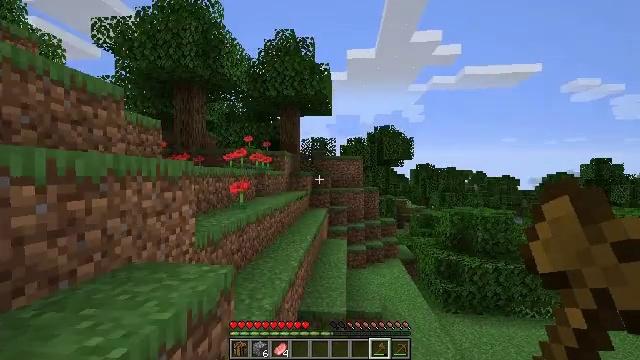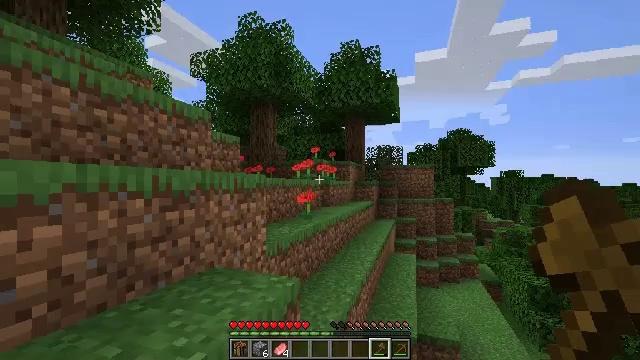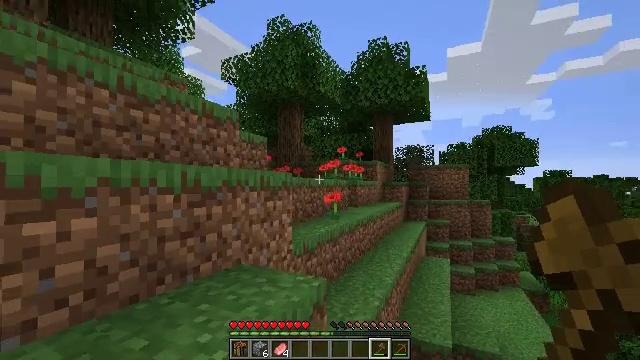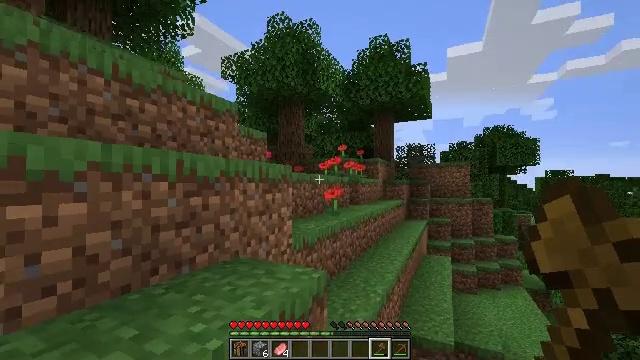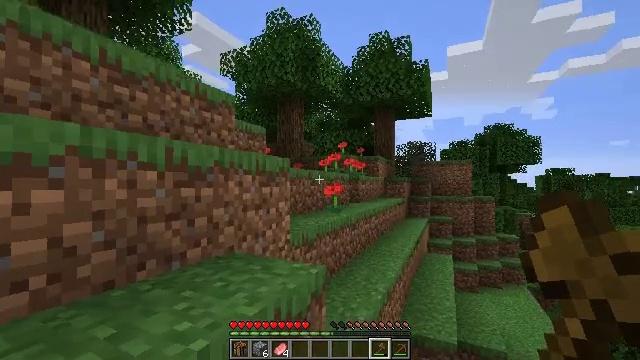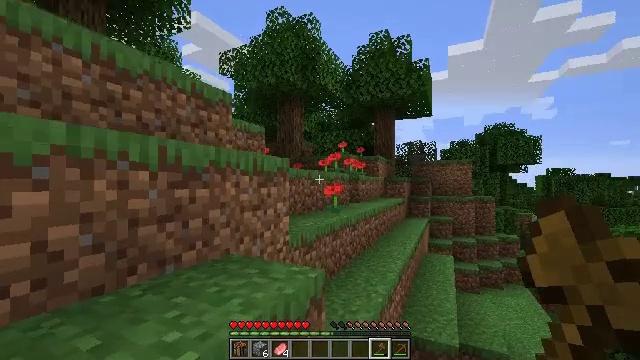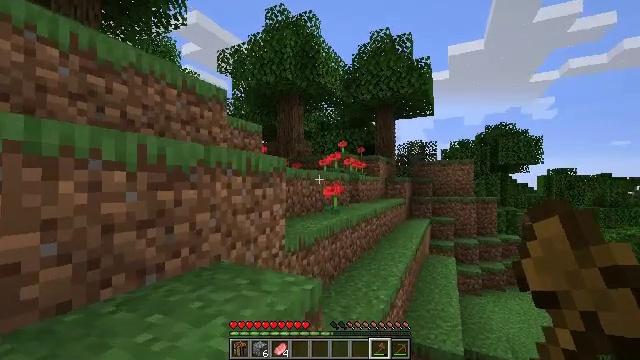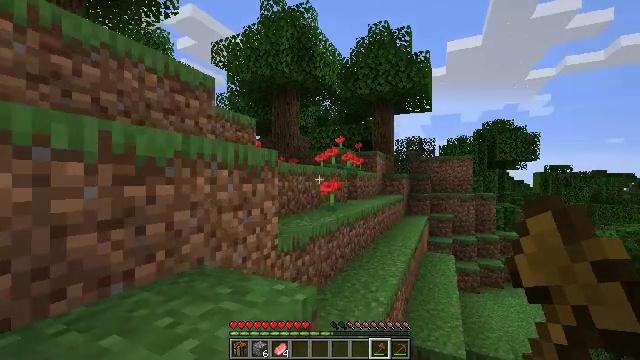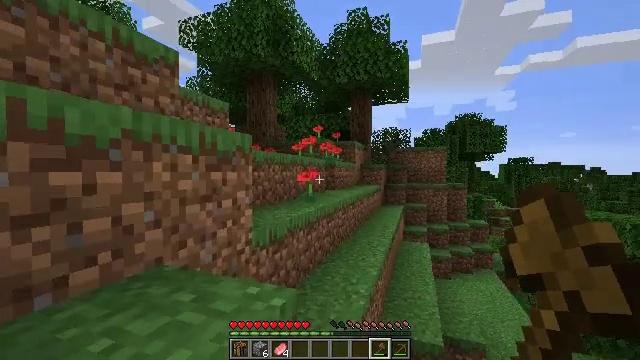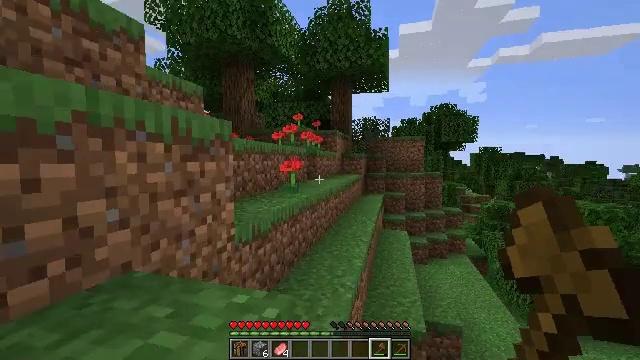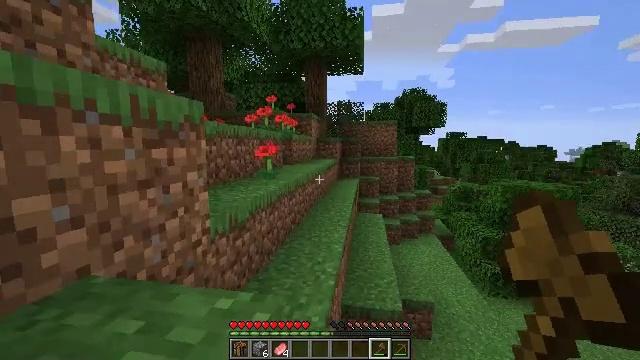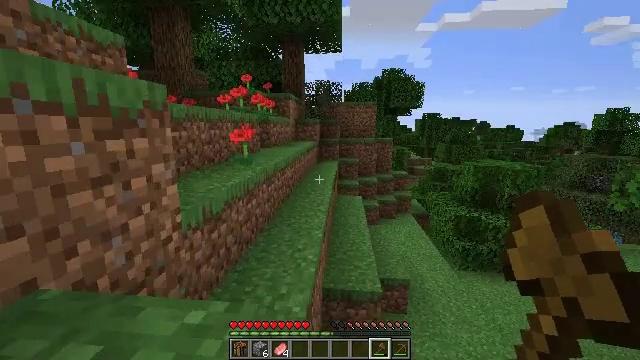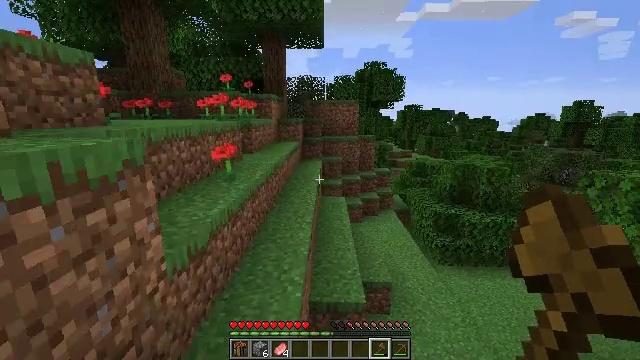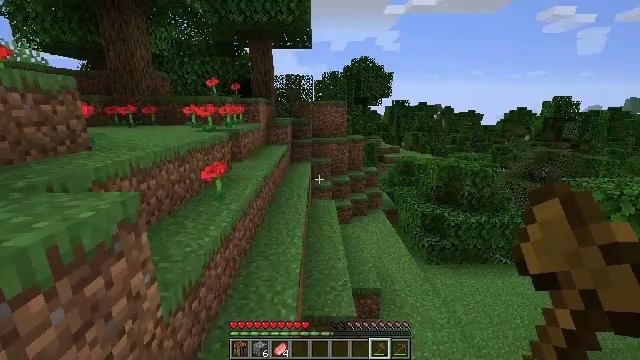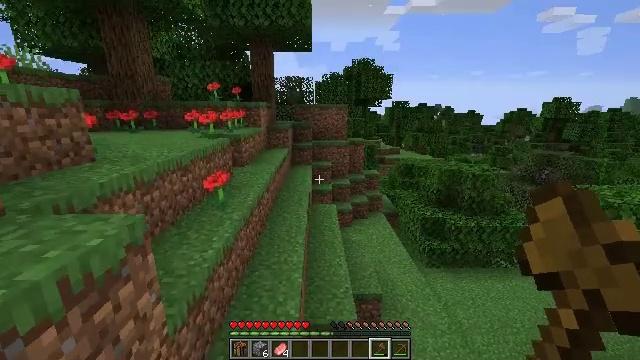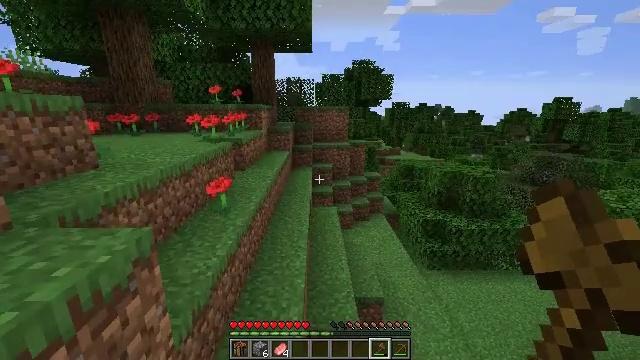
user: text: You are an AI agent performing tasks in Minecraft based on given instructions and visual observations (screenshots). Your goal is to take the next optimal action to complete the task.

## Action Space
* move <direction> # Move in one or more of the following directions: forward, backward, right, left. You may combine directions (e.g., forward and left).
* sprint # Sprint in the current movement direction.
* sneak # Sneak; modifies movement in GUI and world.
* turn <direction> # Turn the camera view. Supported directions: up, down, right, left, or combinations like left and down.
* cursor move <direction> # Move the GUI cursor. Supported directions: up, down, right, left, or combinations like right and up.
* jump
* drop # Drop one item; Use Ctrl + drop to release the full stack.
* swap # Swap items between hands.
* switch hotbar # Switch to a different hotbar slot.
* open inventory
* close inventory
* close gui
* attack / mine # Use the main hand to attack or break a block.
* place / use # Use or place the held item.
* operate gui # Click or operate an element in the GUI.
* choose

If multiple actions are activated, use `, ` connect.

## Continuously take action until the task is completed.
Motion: motion action
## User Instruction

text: Harvest a lily of the valley to use for decoration or dye.
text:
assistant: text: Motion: move forward, turn left and up
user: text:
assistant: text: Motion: move forward, turn left
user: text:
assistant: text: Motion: move forward
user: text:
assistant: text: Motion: move forward
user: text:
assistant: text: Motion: move forward
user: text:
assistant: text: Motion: move forward
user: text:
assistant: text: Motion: move forward
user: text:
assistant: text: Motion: move forward and move left, turn right and down
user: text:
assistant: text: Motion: move forward and move left, turn right and down
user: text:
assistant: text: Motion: move forward and move left, turn right and down
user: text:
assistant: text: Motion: move left, turn right and down, jump
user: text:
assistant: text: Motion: move left, turn right and down, jump
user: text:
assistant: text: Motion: move left, turn right and down, jump
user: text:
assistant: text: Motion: move left, jump
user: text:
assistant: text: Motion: move left, jump
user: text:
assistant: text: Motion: move left, jump
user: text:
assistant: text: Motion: move left
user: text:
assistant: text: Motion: move left
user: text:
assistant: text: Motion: move left
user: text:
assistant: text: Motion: move left
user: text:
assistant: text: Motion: move left
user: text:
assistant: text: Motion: move left, turn right
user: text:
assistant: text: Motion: move left, turn right and down, jump
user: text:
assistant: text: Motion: move left, turn right, jump
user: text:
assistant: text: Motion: move left, jump
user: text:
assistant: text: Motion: move left
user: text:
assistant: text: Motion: move left
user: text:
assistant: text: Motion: move left
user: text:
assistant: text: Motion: move left
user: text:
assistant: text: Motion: move left